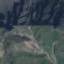
Land use / land cover: HerbaceousVegetation